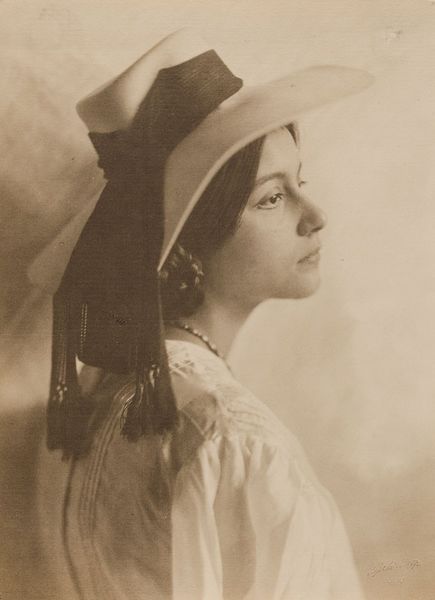
Titel: Gertrud Falke
Künstler: Minya Diez-Dührkoop
Standort: Hamburg
Institution: Museum für Kunst und Gewerbe Hamburg
Schlagwörter: frau, hut, bildnis, portrait, papier, foto, fotografie, photographie, photo, karton, lichtbild, konterfei, bildwerke, angewandte und bildende kunst, hessische systematik, porträt, porträtfotografie, porträtphotographie, platindruck, platinotypie, getont